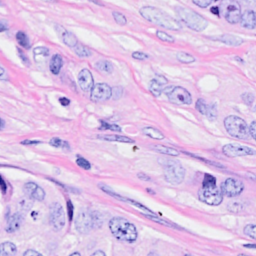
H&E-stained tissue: Breast